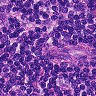
Metastatic tissue present: yes